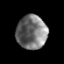
Tissue: prostate
Cell type: Myeloid cells
Senescence score: 0.1497
Nuclear area (px): 1005
Mean DAPI intensity: 116.096